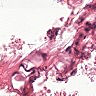
Metastatic tissue present: no